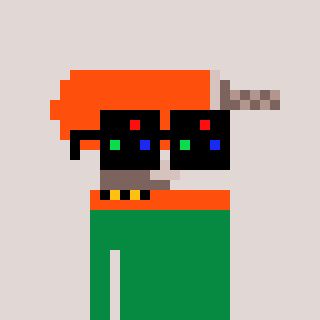
a pixel art character with square black sunglasses, a drill-shaped head and a green-colored body on a warm background